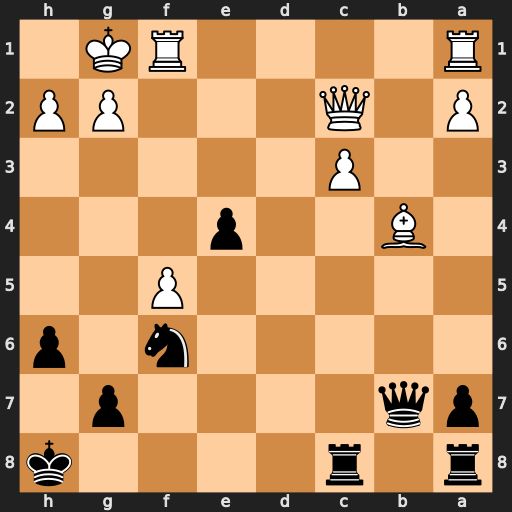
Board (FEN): r1r4k/pq4p1/5n1p/5P2/1B2p3/2P5/P1Q3PP/R4RK1
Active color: b
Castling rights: -
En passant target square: -
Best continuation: Qxb4 cxb4 Rxc2